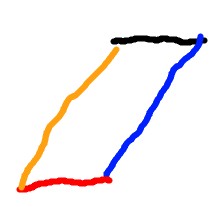
Shape: parallelogram